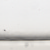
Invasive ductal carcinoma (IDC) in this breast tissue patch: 0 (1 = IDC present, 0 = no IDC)